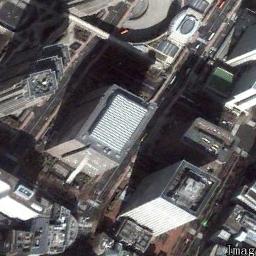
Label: commercial_area